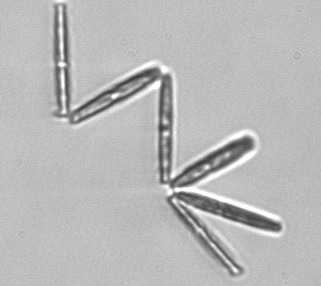
Label: Thalassionema